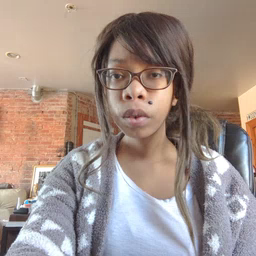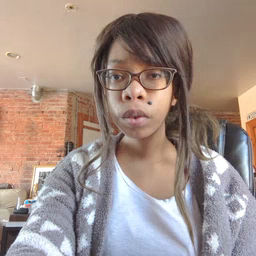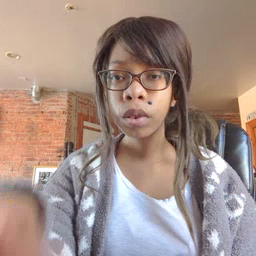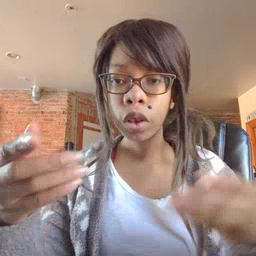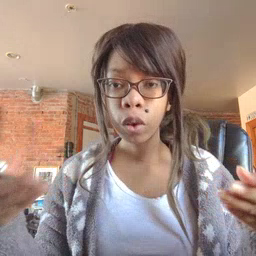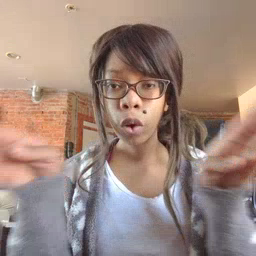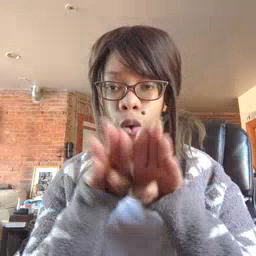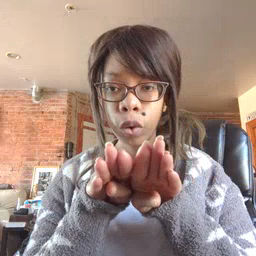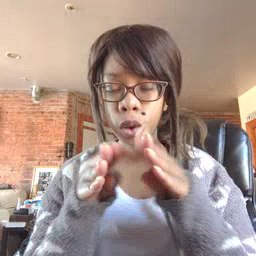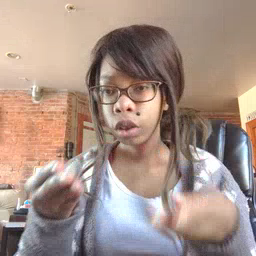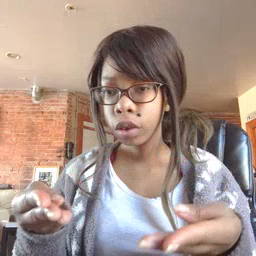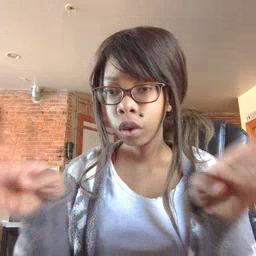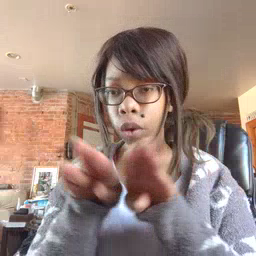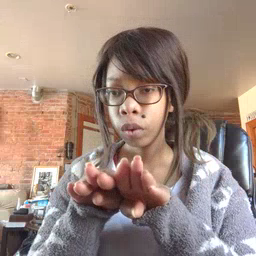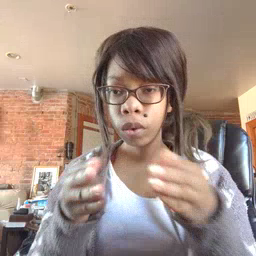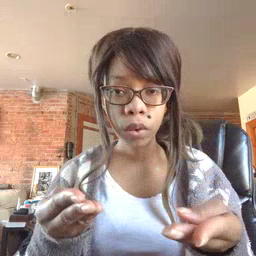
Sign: close